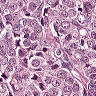
Metastatic tissue present: yes